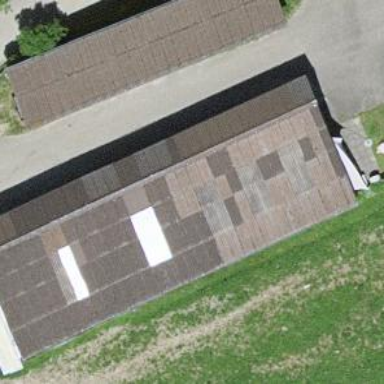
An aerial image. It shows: Barn.